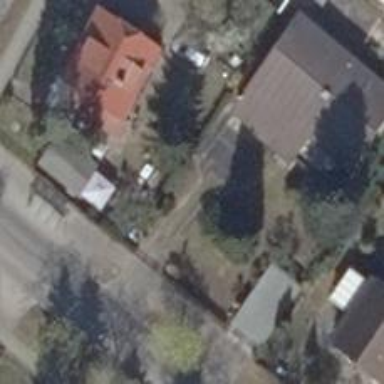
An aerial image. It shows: Simple and straightforward house.